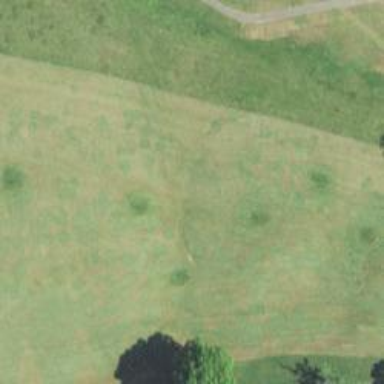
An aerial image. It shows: Golf fairway surrounded by grass.